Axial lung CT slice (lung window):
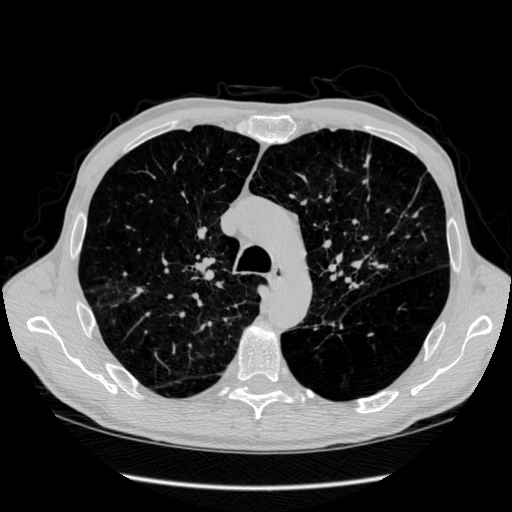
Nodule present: yes
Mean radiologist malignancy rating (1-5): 3